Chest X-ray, PA view. Patient: 24 years old, sex M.
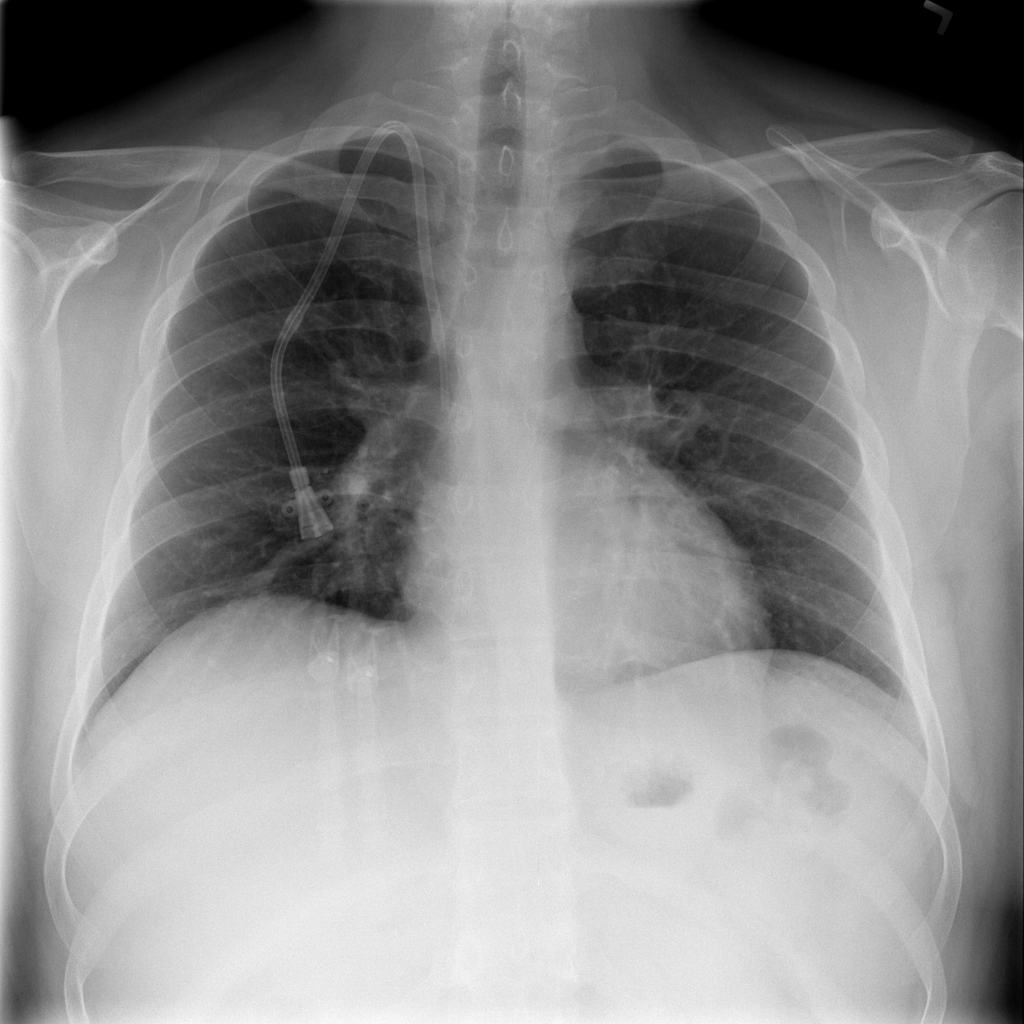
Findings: No Finding